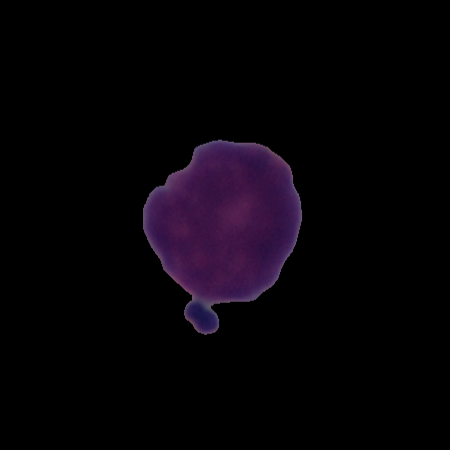
Label: healthy